Question:
First I will select area using mouse (the area shown with a yellow background) and there I want to upload image using Uplodify or ajax function.
How to select that area using PHP?
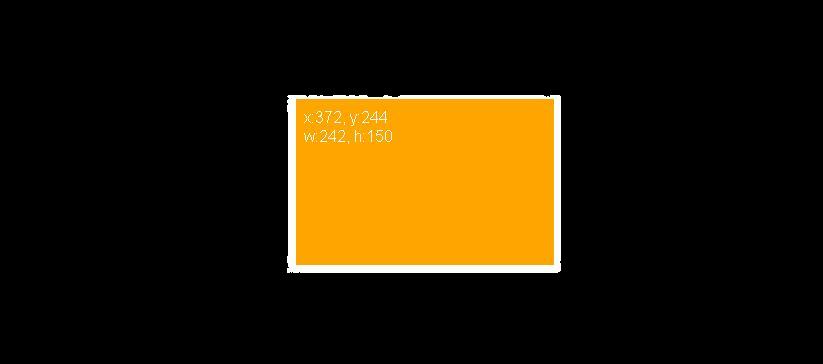
Answer: You can use javascript functions to do this functionality...
And with this, you have to use image functions of PHP...